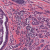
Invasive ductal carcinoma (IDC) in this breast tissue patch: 1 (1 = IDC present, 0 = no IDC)